Field crop: tomato
Growth stage: 1
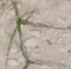
Species: cyperus